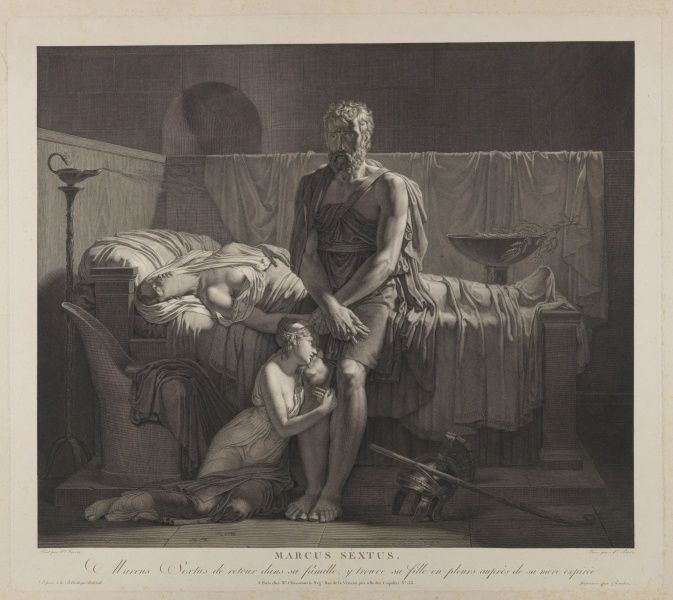
Titel: Marcus Sextus
Künstler: Maurice Blot
Standort: Karlsruhe
Institution: Staatliche Kunsthalle Karlsruhe
Schlagwörter: akt, held, kampf, mann, nackt, umhang, weiß, frauen, menschen, mädchen, sitzen, brust, busen, frau, grau, kleid, lampe, raum, schwarz, stuhl, zeichnung, blick, schleier, tuch, alt, bart, entsetzen, falten, faru, historie, leiche, leinen, mord, schale, schüssel, tod, tot, toter, trauer, vollbart, innenraum, signatur, vorhang, ast, rauch, boden, gewand, sessel, sitzend, tücher, familie, kind, mutter, paar, tochter, locken, renaissance, traurig, stock, beine, schrift, liegen, stab, grafik, graphik, füsse, krieg, lanze, weib, muskeln, um 1900, bett, laken, knie, liegend, barfuss, nische, antike, zweig, becken, druck, druckgraphik, jungfrau, stich, schwarzweiß, text, waffen, knien, soldat, tote, waffe, helm, kunst, lorbeer, mythologie, rüstung, rom, römer, liege, verzweiflung, öllampe, gestorben, bahre, leichnam, sterben, totenbett, verstorben, leid, toga, griechisch, flehen, kniend, krieger, lieben, müde, sklavin, feldherr, speer, helmbusch, kupferstich, bitte, legionär, sohn, römisch, weinend, schwaz, heimkehr, togatus, markus, korbsessel, bat, batt, kummer, lampfe, ölzweig, marcus, klammern, bettstatt, römerhelm, reue, schock, skulptural, liegende frau, verstorbener, lamen, erloschen, centurio, tote frau, römisc, nackte füße, 1800, hellm, sextus, marcus sextus, totengewand, beart, starker mann, beinumklammerung, crömer, ölpfanne, marcus extus, sterbens, vergewaligung, marcuss sextus